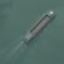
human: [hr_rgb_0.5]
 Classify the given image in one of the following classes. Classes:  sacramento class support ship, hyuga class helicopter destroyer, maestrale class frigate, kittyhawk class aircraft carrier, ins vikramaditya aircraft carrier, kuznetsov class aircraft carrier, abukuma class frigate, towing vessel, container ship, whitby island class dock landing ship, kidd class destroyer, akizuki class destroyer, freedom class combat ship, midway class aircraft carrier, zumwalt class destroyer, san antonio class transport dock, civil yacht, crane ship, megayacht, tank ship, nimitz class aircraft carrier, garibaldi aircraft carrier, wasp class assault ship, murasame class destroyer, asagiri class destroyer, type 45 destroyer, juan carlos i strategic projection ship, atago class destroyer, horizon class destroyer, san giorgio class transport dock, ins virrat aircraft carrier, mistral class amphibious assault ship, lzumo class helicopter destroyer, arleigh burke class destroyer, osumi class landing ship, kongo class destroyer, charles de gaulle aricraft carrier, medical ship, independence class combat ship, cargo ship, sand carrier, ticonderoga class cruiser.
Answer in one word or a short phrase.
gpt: Sand carrier